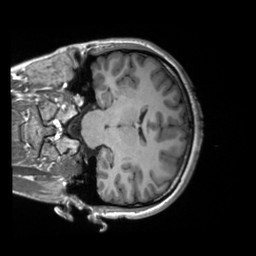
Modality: T1w
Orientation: coronal
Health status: healthy
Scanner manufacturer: siemens
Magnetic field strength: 3 T
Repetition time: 2.3 s
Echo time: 0.00228 s